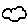
Label: cloud